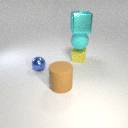
small yellow metal cube behind large brown rubber cylinder